Aerial crown-view tile of a tropical tree (Barro Colorado Island, Panama), acquired 20241014:
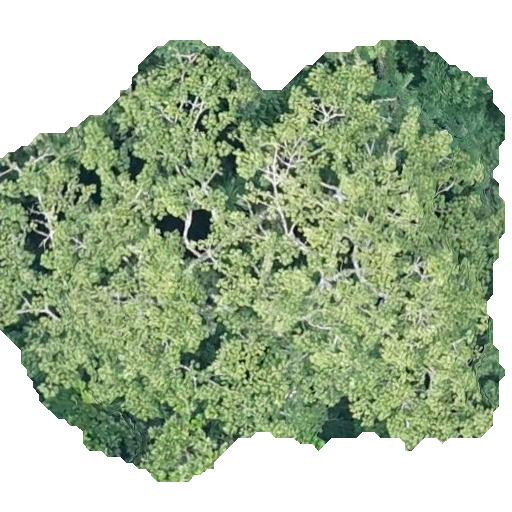
Species: Sterculia apetala
GBIF accepted scientific name: Sterculia apetala
Crown area: 280.336 m²